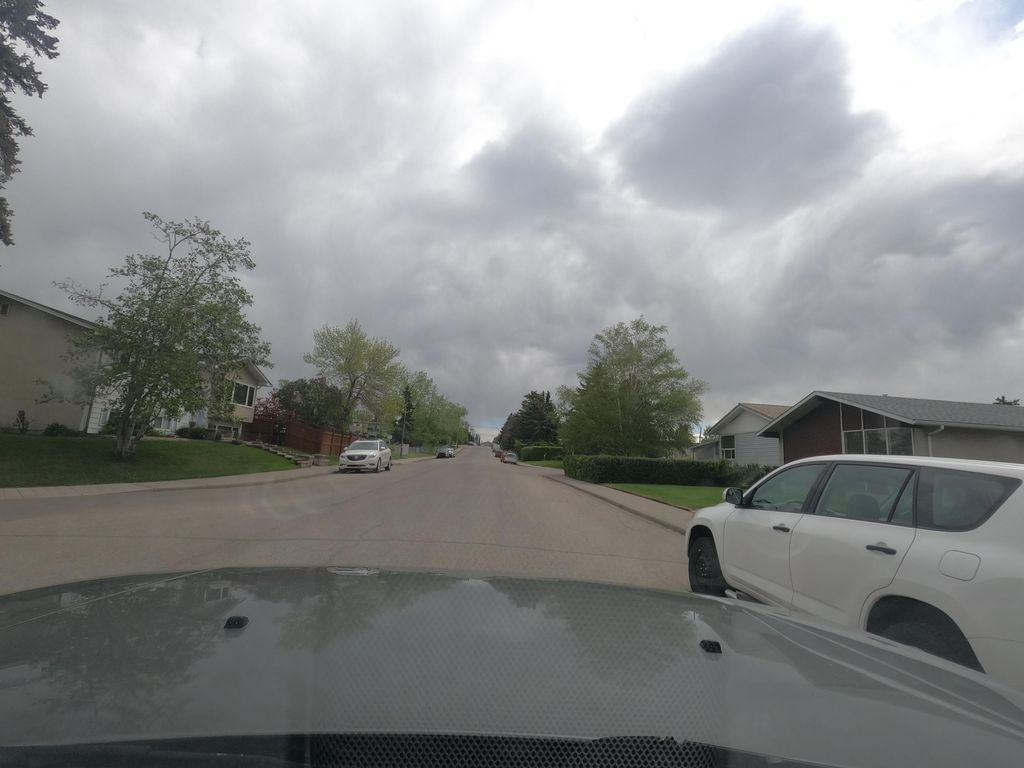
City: calgary